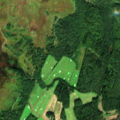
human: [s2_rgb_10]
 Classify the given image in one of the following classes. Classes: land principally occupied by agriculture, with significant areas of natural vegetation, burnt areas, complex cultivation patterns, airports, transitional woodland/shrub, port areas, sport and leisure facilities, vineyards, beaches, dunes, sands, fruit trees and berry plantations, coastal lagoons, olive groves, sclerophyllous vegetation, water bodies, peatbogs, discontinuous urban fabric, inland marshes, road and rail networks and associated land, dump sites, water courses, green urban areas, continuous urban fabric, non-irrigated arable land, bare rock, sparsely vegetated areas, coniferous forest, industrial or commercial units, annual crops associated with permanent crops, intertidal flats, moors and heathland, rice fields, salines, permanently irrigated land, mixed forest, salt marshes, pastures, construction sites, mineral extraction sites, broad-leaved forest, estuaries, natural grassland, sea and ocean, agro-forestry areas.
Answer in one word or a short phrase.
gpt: sport and leisure facilities, pastures, land principally occupied by agriculture, with significant areas of natural vegetation, coniferous forest, mixed forest, sea and ocean